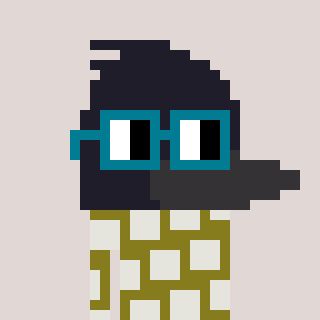
a pixel art character with square dark green glasses, a raven-shaped head and a gunk-colored body on a warm background